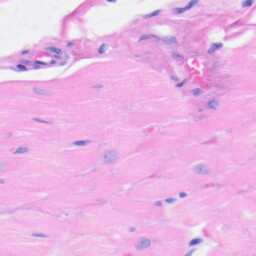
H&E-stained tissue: Heart